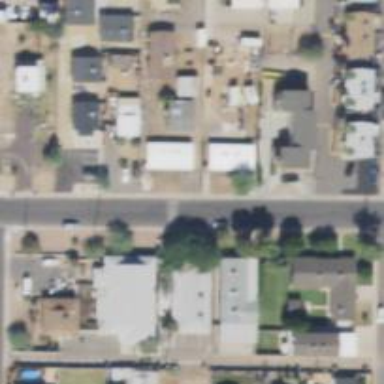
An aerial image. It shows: Alley classified as service road.